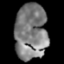
Tissue: lung
Cell type: Myeloid cells
Senescence score: 0.2277
Nuclear area (px): 1782
Mean DAPI intensity: 125.299